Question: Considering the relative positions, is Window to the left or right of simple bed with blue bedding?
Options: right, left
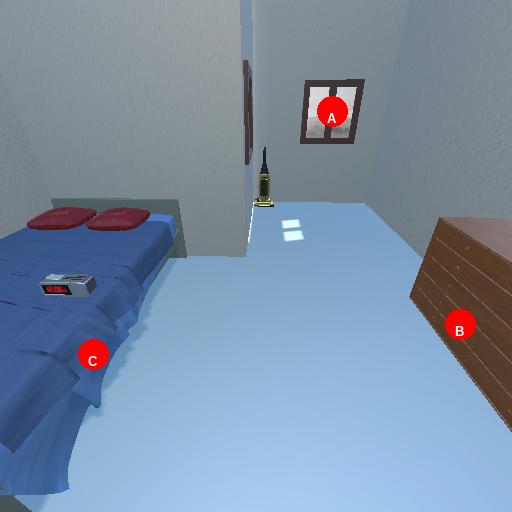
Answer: right